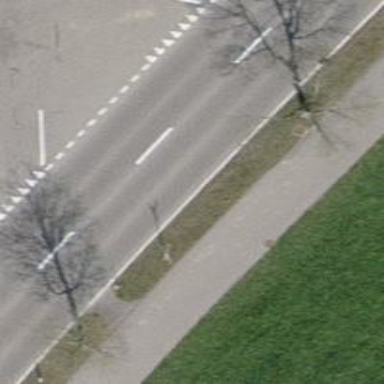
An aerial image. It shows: Asphalt path.